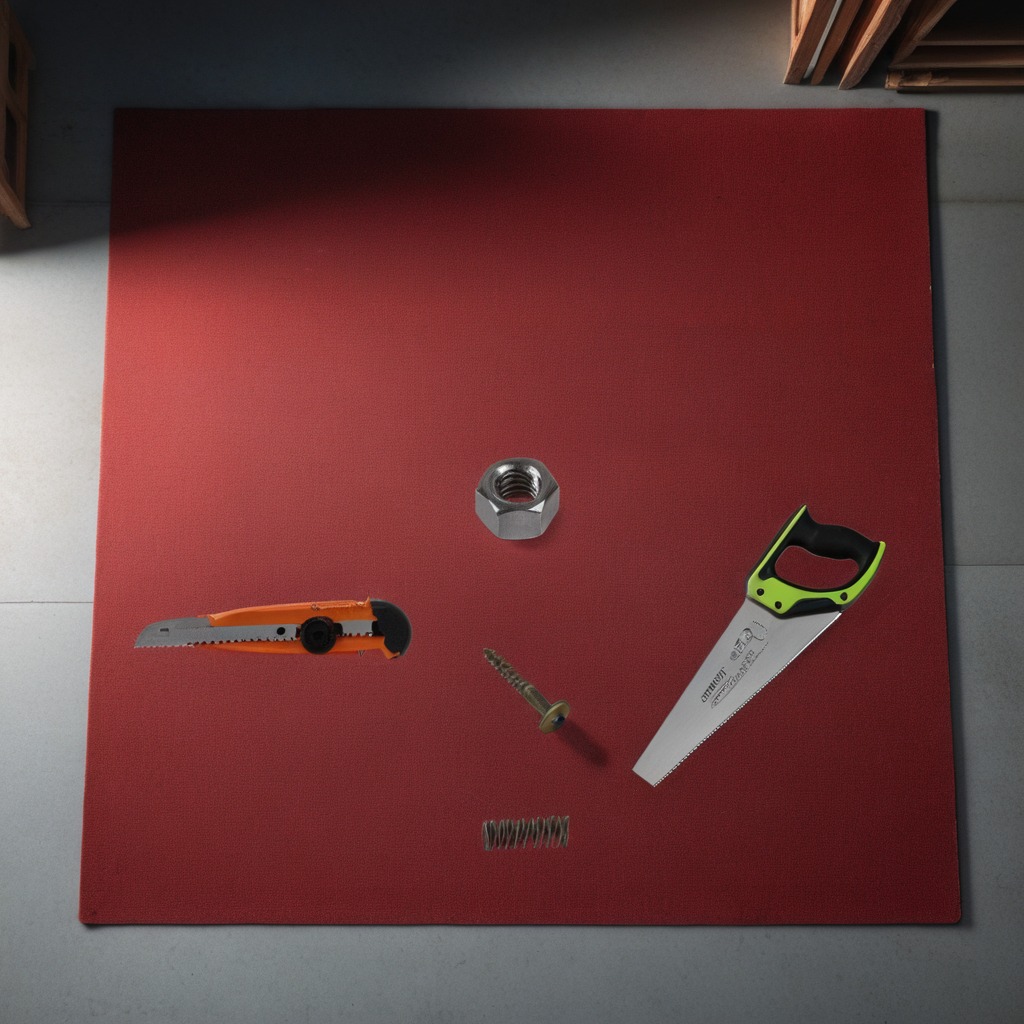
A utility knife, a metal machine screw, a coiled metal spring, a handheld metal saw, and a metal nut are lying on the clean granite tabletop beneath a red rubber mat inside a workshop under bright overhead lighting crisp shadows high clarity worn but beneath the mat.